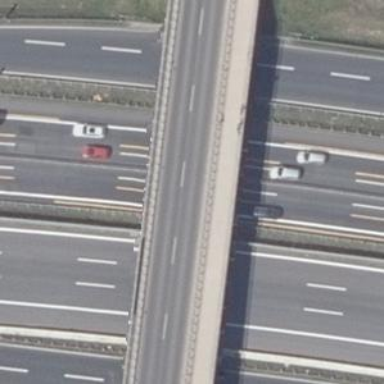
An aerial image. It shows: Bridge with beam structure.